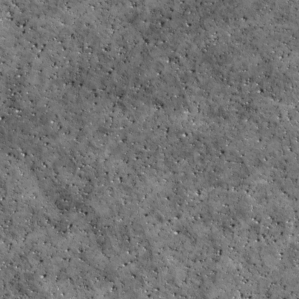
Label: non_frost